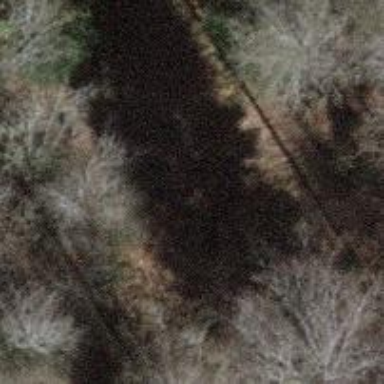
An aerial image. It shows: Track with grade 4 track type.